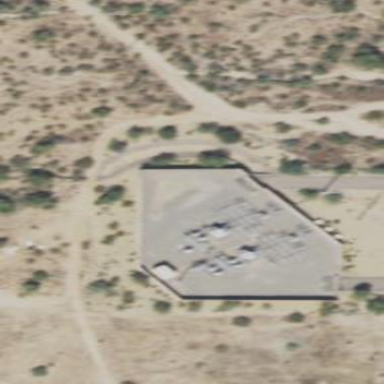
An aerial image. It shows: Outdoor distribution-level power substation enclosed by fence.